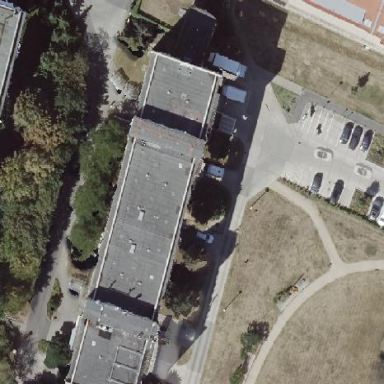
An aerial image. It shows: Hospital building with flat roof.